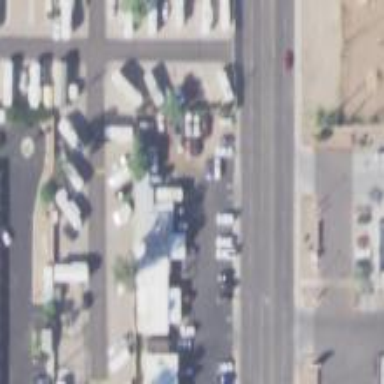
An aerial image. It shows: Residential area with mobile homes.